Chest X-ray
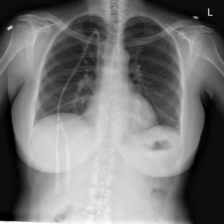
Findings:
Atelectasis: negative
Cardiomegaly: negative
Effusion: negative
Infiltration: positive
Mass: negative
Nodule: negative
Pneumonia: negative
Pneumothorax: negative
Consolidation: negative
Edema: negative
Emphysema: negative
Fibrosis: negative
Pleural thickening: negative
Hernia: negative